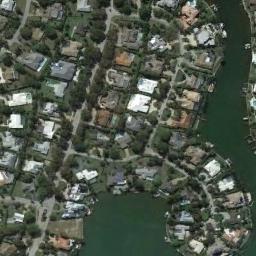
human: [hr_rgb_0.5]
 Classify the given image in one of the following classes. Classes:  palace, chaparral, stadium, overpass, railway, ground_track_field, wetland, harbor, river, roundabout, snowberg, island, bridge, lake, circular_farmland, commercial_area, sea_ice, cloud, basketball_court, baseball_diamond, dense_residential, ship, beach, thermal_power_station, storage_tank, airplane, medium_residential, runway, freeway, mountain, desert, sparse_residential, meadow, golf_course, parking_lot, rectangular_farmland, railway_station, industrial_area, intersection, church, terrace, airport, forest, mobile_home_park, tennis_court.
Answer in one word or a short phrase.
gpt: dense_residential